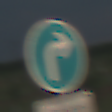
Verkehrszeichen: VorgeschriebeneFahrtrichtungRechts
Zusatzzeichen unten: BesondereFahrzeugeUndTransportgueter4
Umgebung: Outdoor, Nature
Tageszeit: SunriseSunset
Wetter: PartlyCloudy
Licht: Natural
Jahreszeit: NotSpecified
Kontrast: LowContrast